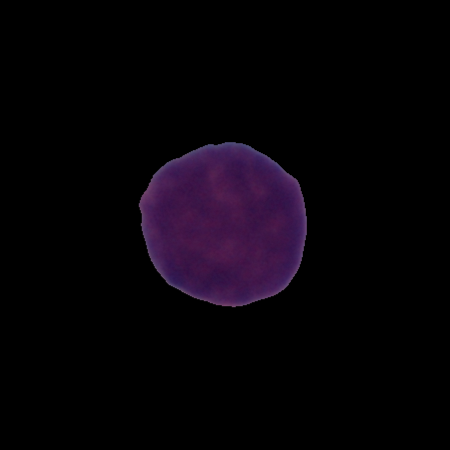
Label: healthy